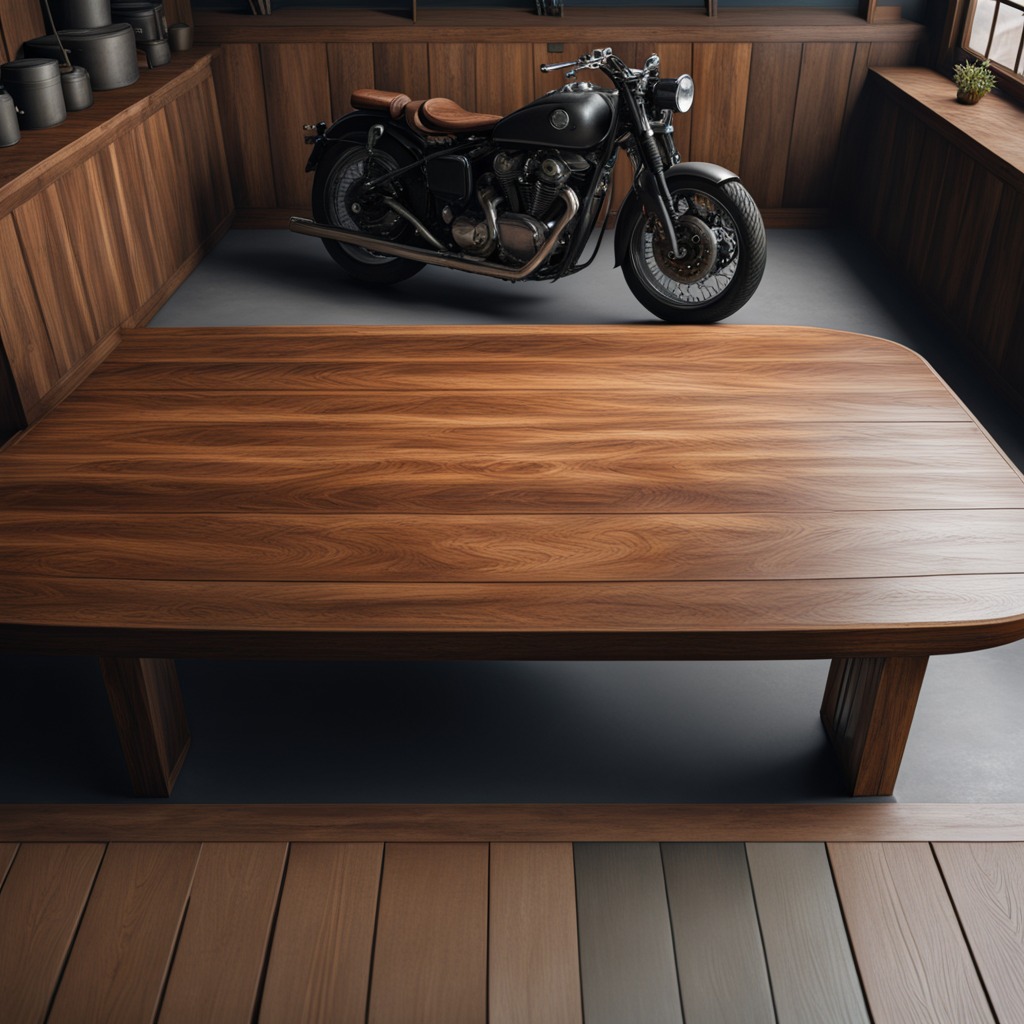
A flat metal washer is lying on the oil-spilled wooden table in a vintage motorcycle garage.